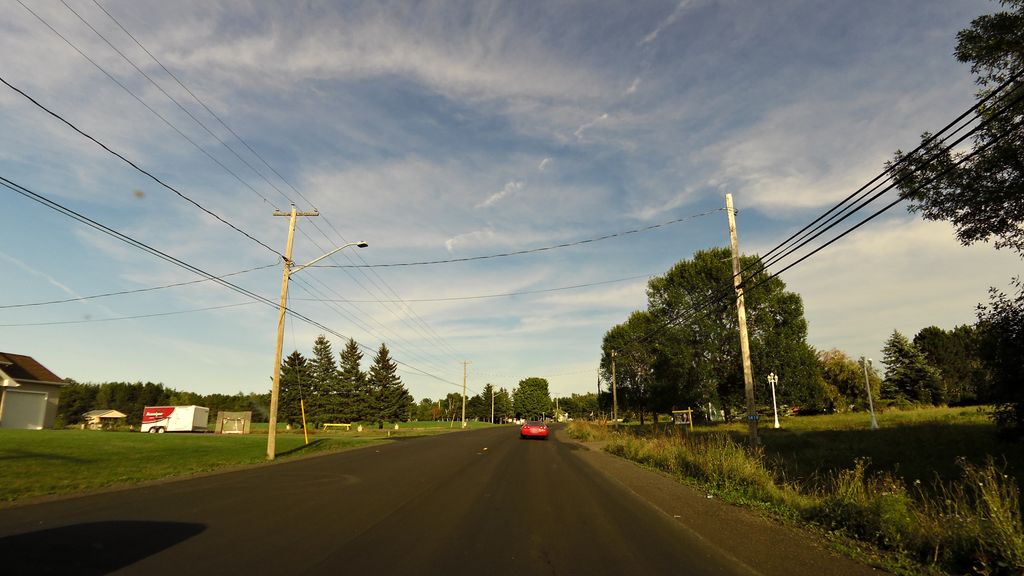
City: charlottetown